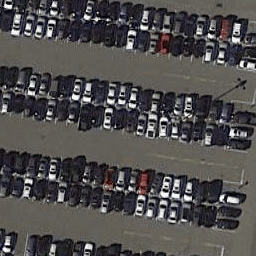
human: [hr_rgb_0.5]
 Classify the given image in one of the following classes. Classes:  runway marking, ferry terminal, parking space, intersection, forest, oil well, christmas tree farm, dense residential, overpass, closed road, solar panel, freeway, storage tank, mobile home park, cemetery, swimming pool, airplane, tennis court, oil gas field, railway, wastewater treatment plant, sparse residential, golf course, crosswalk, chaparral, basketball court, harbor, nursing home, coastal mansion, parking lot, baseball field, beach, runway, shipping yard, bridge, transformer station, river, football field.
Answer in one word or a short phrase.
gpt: parking lot